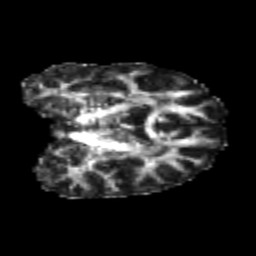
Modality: FA
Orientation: coronal
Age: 22
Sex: female
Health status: healthy
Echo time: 0.074 s